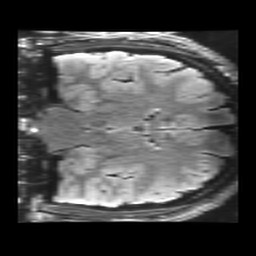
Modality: FLAIR
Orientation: coronal
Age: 21
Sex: female
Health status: healthy
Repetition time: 12 s
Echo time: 0.09782 s